Question: I am currently trying to put more tabs in the Tabbed Properties View as per <URL>, and from the same implementing class of IPropertySource I want to take out different properties for each tab.
At the moment, all the three tabs contain the entire property list.
Is there any elegant way of doing this?

Thanks for your support, I will add more code if needed.
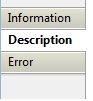
Answer: I had the same problem.
My solution was to create for each Tab a Selection class (implements 'IPropertySource') and a Section class (extends 'AbstractPropertySection'). Then I created a new class "wrapper", that implements 'ISelection' and contains an array of 'ISelection'. In each Section class (i.e. 'public class InformationSection extends AbstractPropertySection') I've used this "wrapper" class in 'setInput' method from the 'AbstractPropertySection' to store the 'StructuredSelection' items. After that with 'wrapper.getSelection()[0].getFirstElement' I accesed all properties of Information Tab.
I hope that my answer will help you.